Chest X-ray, AP view. Patient: 53 years old, sex F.
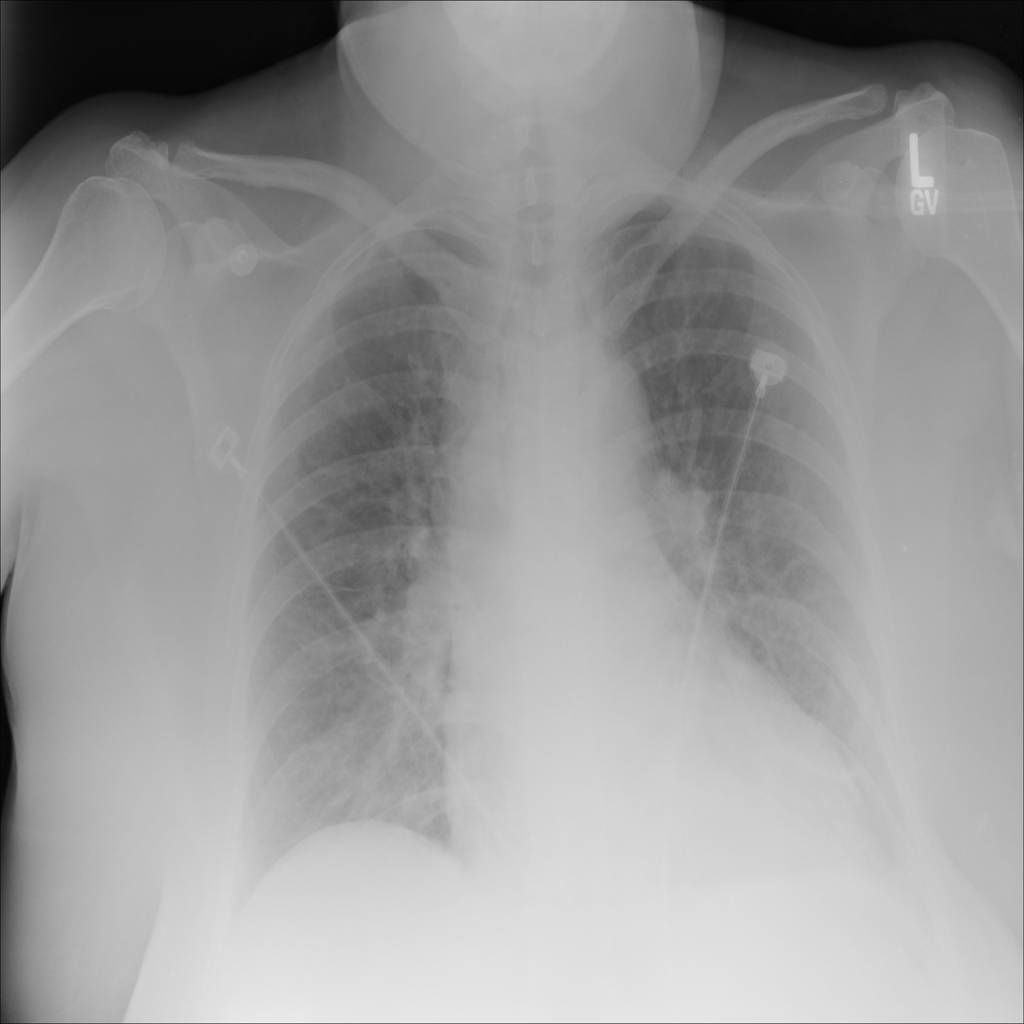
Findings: No Finding